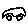
Label: car